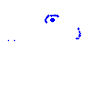
Particle: pion